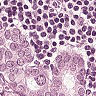
Metastatic tissue present: yes